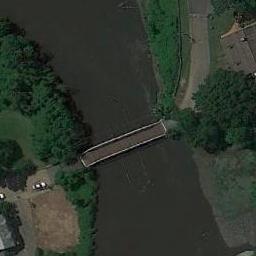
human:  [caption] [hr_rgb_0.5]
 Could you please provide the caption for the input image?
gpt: A bridge built on a dark green river and some green plants on both sides of the river .

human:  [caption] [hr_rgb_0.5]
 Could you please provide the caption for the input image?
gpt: A bridge connects the green fields on both sides of the deep blue river .

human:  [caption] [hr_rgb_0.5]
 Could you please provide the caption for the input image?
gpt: There is a bridge over the river with some trees and grass beside .

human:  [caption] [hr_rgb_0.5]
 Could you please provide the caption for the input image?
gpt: A bridge connects the residential areas on both sides of the strait .

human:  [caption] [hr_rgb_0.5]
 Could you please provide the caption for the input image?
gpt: Many trees are around the bridge .